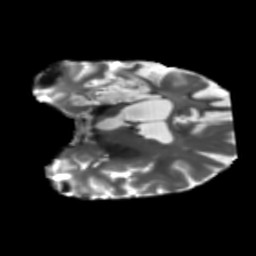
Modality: T2w
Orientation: coronal
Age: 58
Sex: male
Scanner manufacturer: siemens
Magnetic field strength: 3 T
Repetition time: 5.25 s
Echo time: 0.08 s